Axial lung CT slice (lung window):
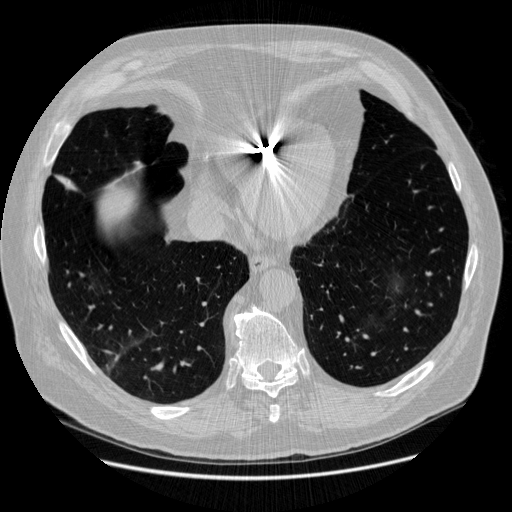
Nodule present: no